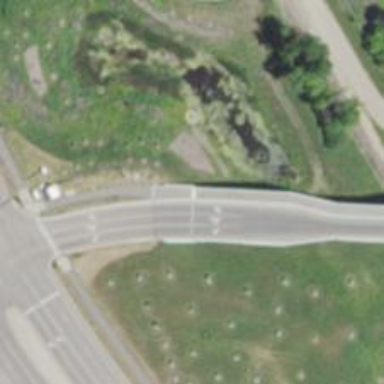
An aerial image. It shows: Asphalt cycleway.